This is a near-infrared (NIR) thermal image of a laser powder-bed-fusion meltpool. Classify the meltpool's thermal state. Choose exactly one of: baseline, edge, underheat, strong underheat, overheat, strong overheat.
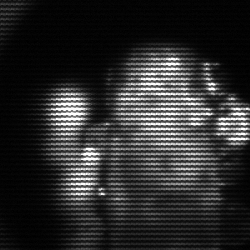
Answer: strong underheat